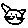
Label: cat